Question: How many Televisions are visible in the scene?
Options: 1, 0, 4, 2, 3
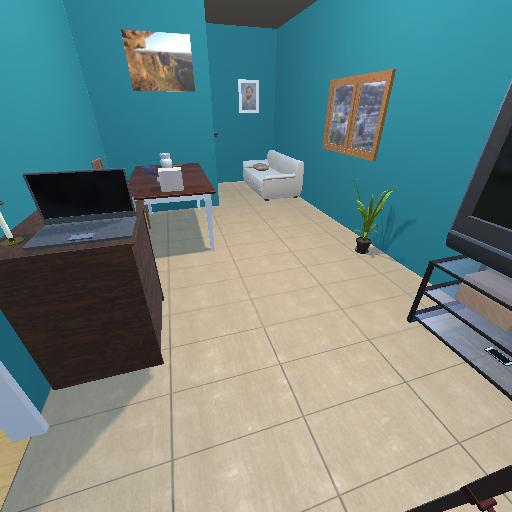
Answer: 1